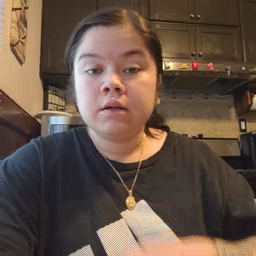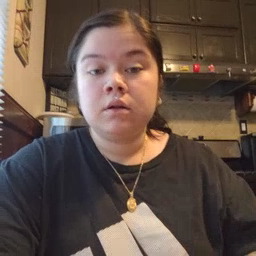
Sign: yesterday